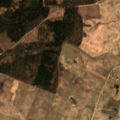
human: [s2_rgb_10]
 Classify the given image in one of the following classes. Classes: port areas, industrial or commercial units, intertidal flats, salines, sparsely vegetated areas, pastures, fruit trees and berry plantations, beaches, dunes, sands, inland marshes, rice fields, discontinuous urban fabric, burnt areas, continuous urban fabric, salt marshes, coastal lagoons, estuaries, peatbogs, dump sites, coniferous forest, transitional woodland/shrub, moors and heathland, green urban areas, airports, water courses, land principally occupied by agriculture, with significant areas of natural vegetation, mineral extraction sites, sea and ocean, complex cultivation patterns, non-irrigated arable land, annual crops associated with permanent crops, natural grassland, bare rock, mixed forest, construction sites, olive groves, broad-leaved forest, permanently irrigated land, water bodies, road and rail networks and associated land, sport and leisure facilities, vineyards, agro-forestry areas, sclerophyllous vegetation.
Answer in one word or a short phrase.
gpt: non-irrigated arable land, pastures, coniferous forest, mixed forest